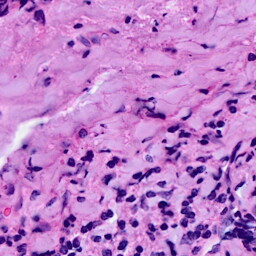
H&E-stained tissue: Breast